Aerial crown-view tile of a tropical tree (Barro Colorado Island, Panama), acquired 20250818:
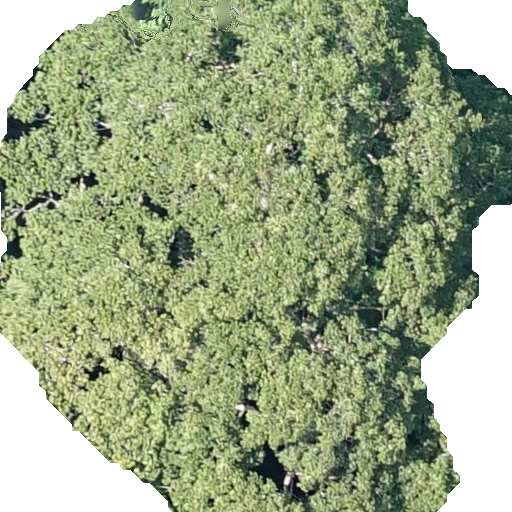
Species: Sterculia apetala
GBIF accepted scientific name: Sterculia apetala
Crown area: 352.788 m²